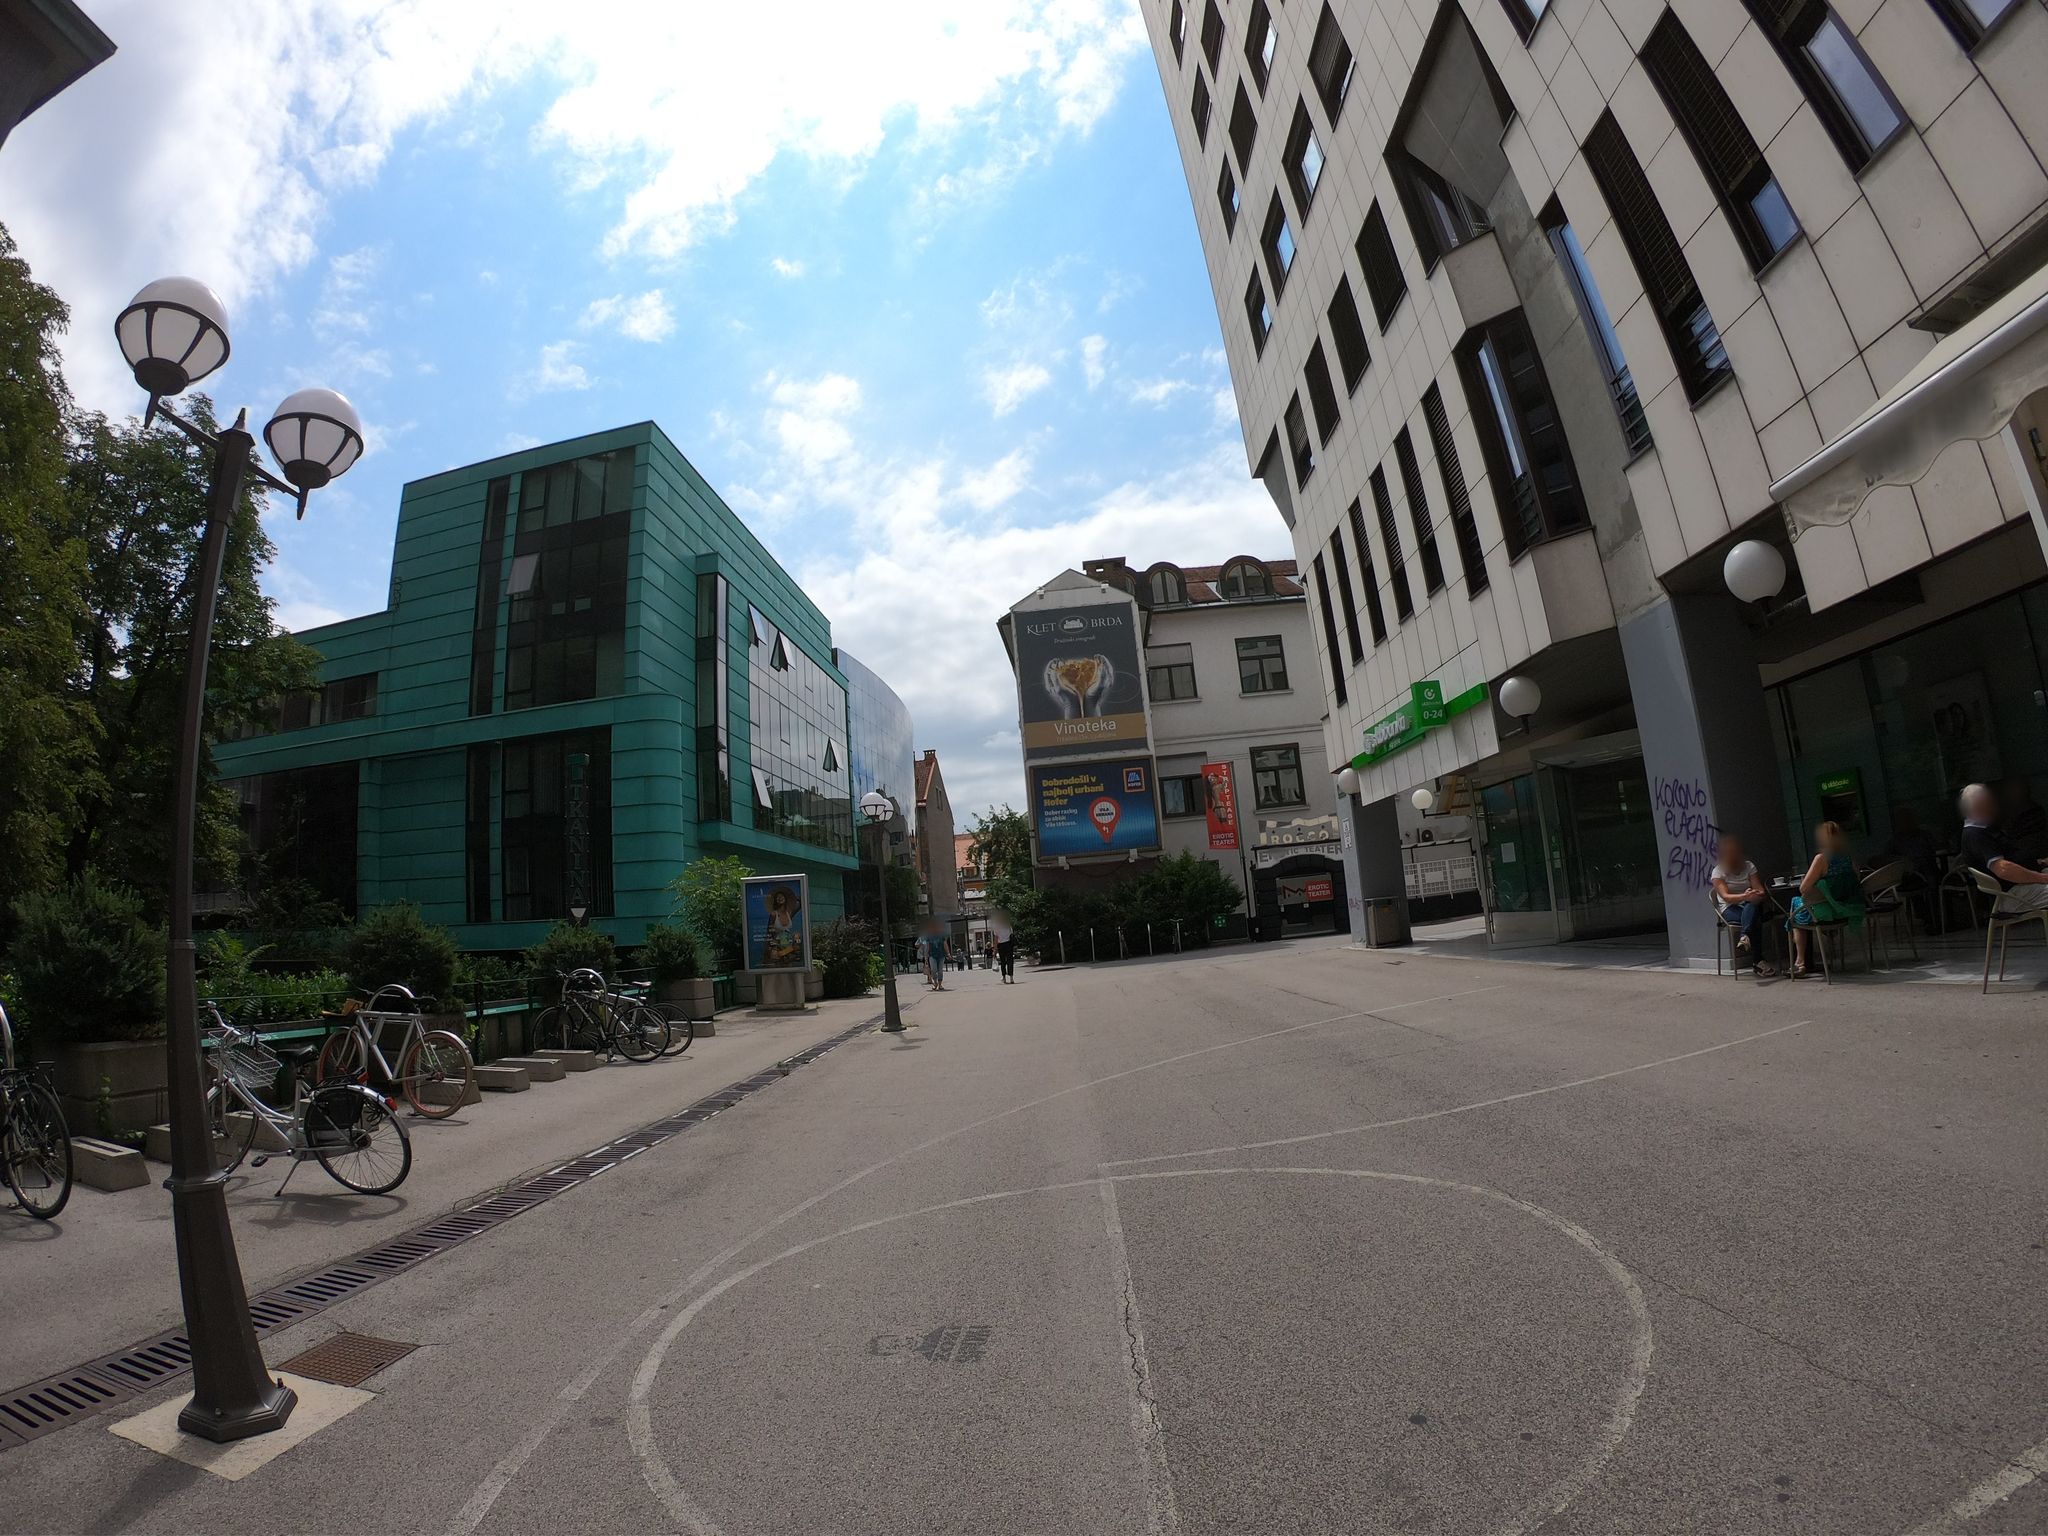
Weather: clear
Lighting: day
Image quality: good
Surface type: cycling surface
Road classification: pedestrian, steps, path
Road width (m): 3.5
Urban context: urban centre
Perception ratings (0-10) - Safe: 2.65, Lively: 8.76, Beautiful: 7.07, Boring: 1.94, Depressing: 1.7, Wealthy: 3.96